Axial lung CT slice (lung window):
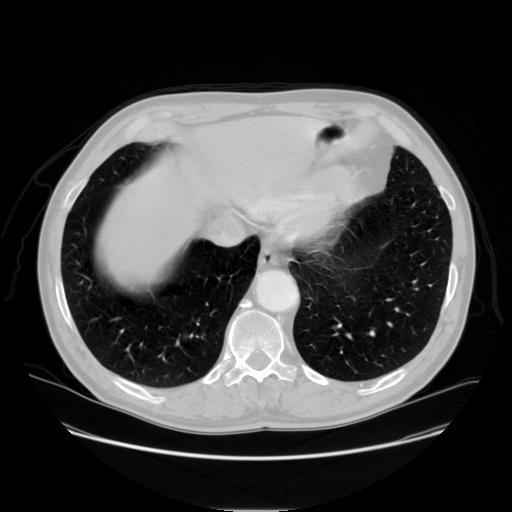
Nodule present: no